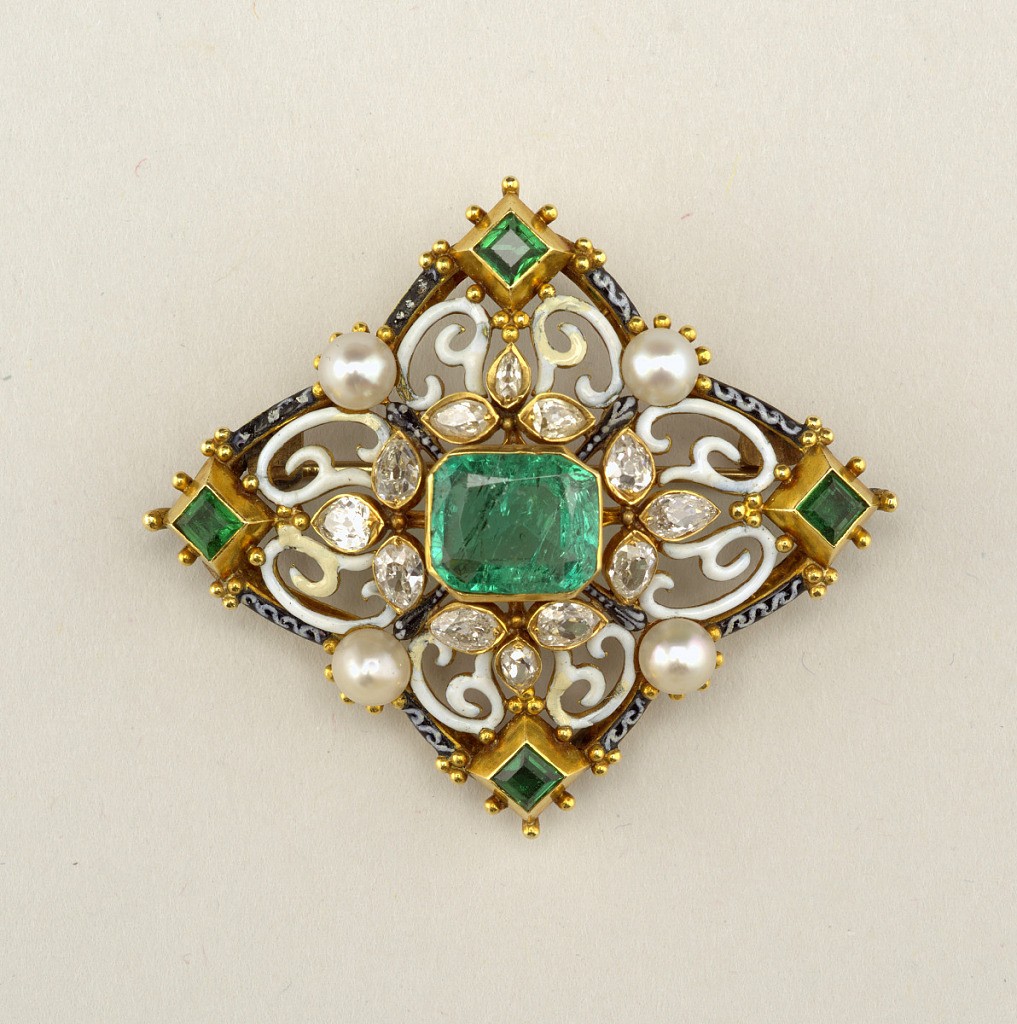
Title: Brooch
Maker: Carlo Giuliano, Italian, 1831 - 1895
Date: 19th century
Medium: Gold, enamel, pearls, diamonds, emeralds
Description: Gold and emamel brooch with four button pearls, twelve diamons, one octagonal emerald, and four square emeralds.